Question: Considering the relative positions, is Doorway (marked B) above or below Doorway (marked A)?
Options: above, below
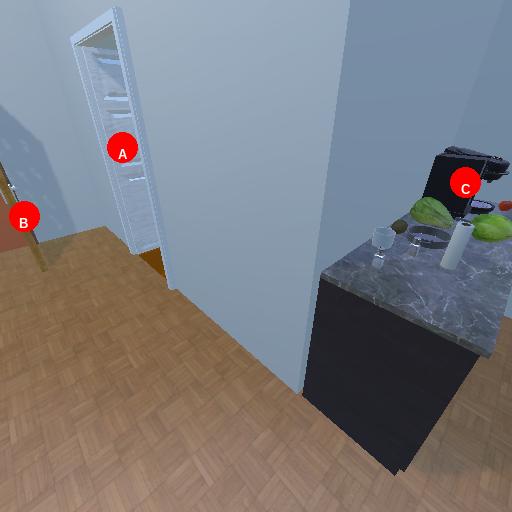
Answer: above